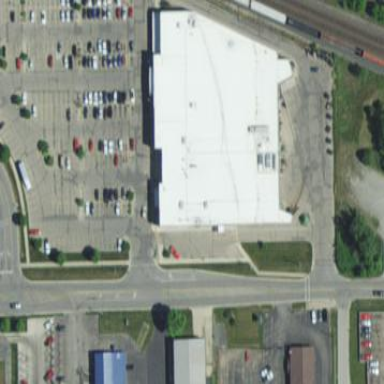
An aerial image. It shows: Retail building.